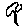
Label: tree